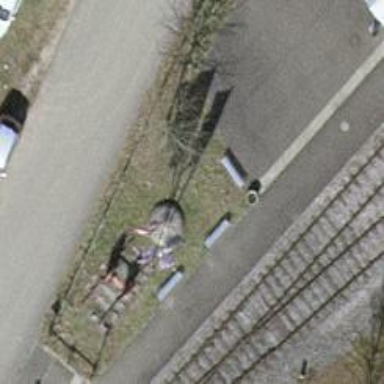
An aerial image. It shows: Flagpole which is man-made.